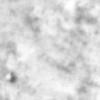
Label: no_change